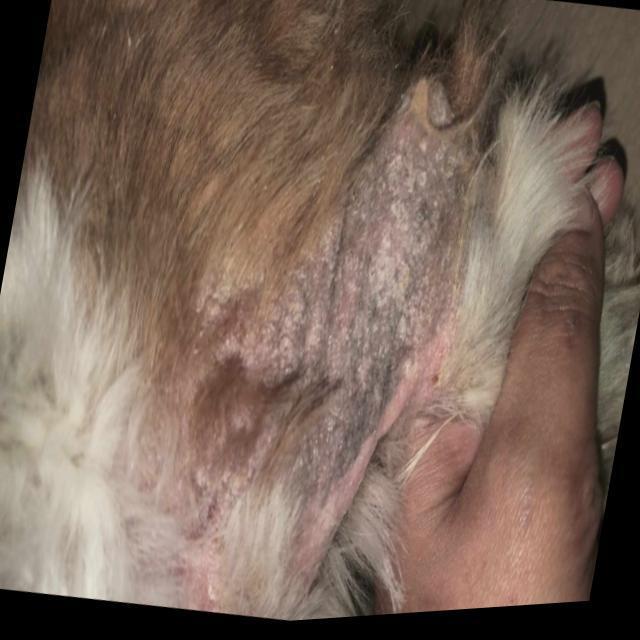
Canine demodicosis (Demodex mange) — caused by Demodex canis mites. Presents with alopecia, follicular papules, pustules, and comedones. Often localized on face and forelimbs.